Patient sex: F
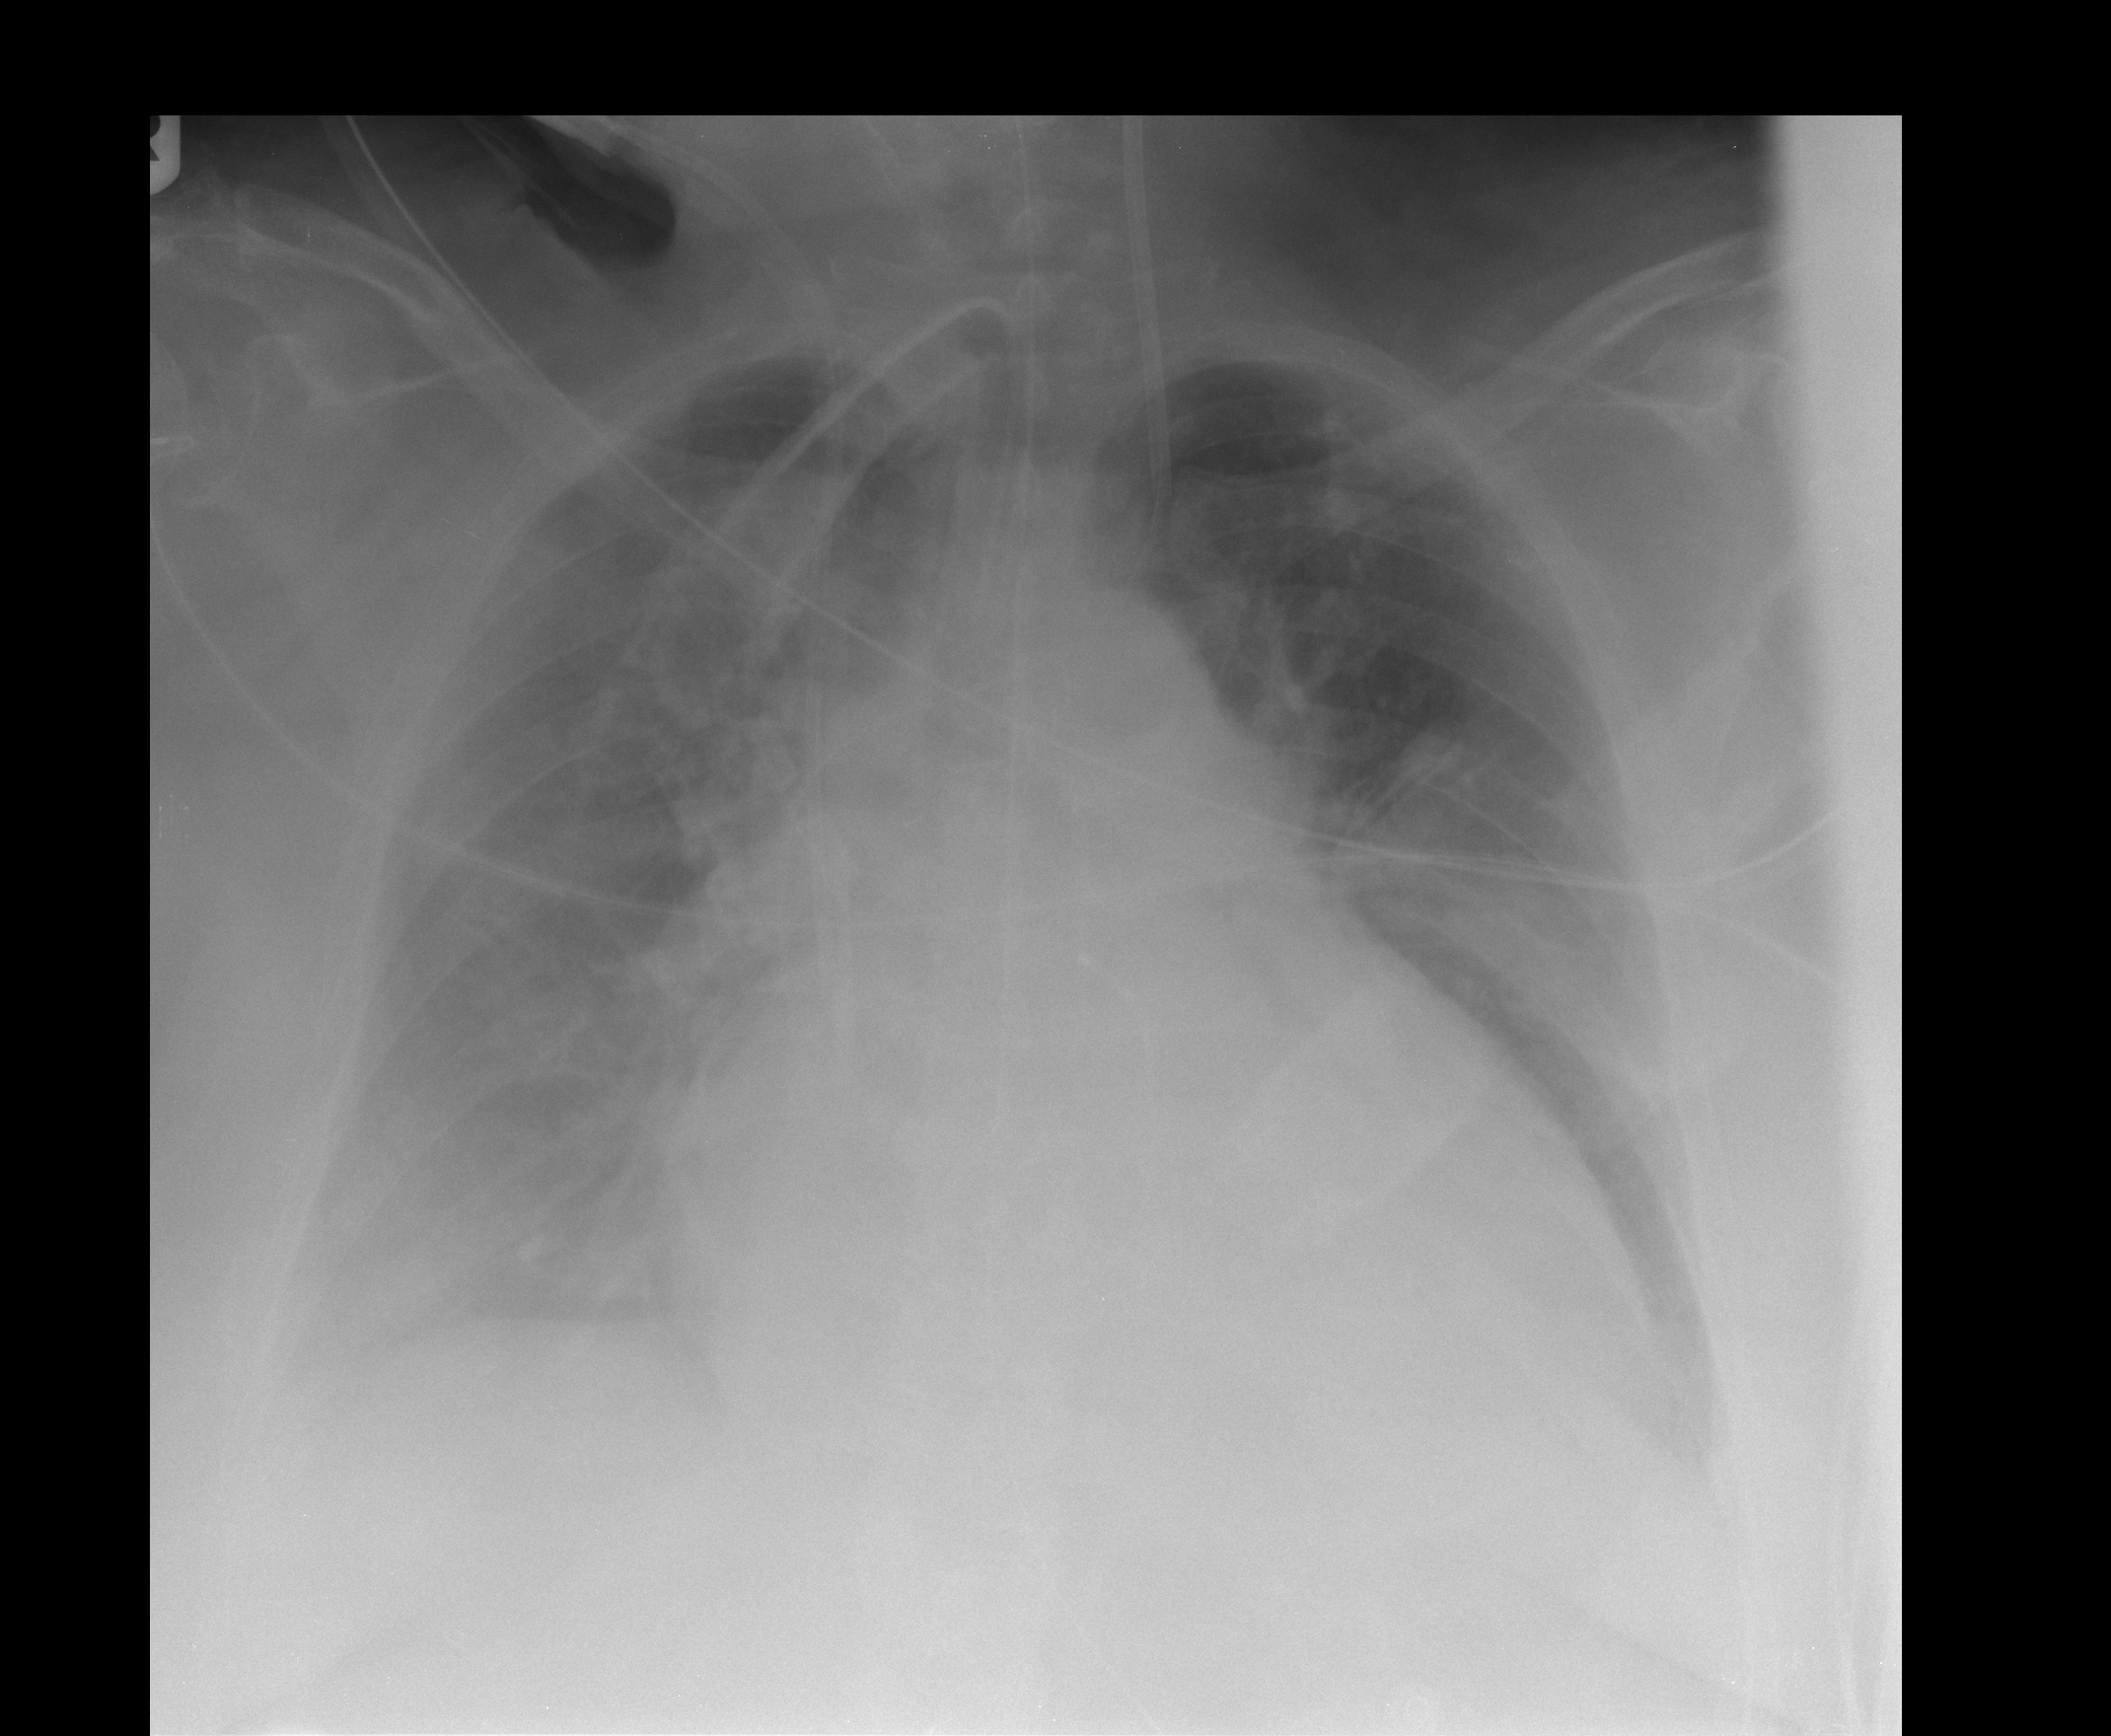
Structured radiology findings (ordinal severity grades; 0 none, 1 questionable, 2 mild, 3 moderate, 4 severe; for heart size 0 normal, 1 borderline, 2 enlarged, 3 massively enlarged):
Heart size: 3
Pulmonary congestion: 2
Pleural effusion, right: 3
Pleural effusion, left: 3
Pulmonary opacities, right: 0
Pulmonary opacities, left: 0
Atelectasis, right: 3
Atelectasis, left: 2